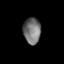
Tissue: prostate
Cell type: T cells
Senescence score: 0.2525
Nuclear area (px): 444
Mean DAPI intensity: 114.399